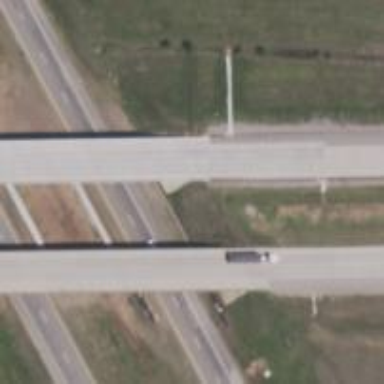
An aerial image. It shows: Trunk highway with expressway features.